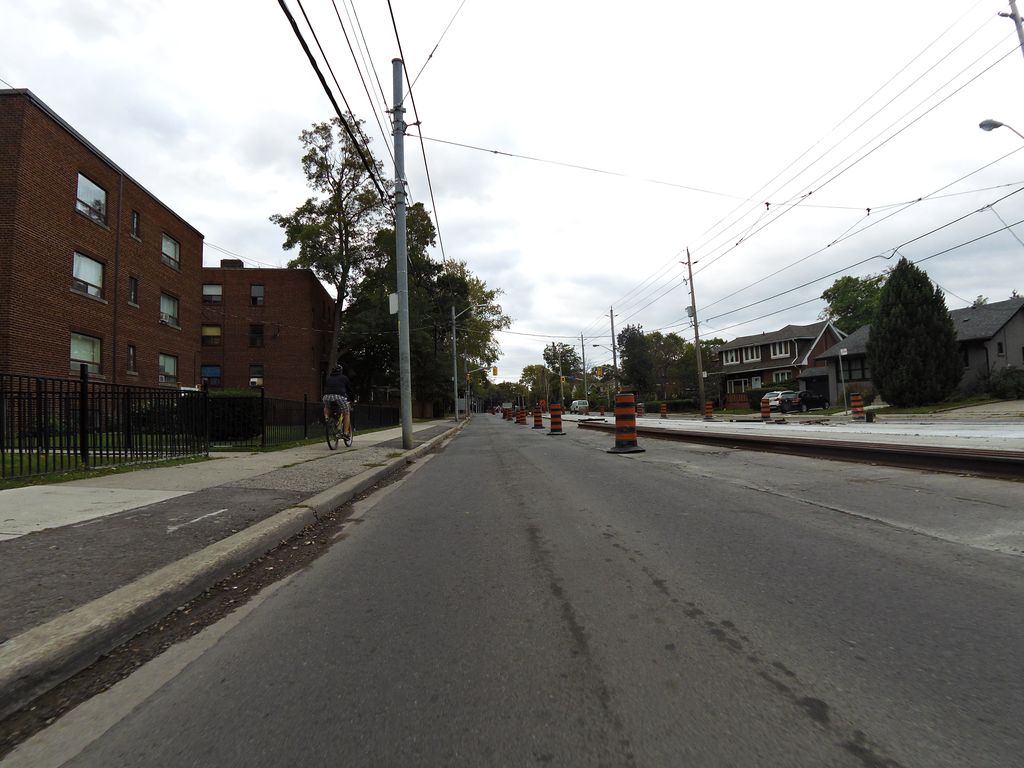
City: toronto